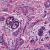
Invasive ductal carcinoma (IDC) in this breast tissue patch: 0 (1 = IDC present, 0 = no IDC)